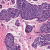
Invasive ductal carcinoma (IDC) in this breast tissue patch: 0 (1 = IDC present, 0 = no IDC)